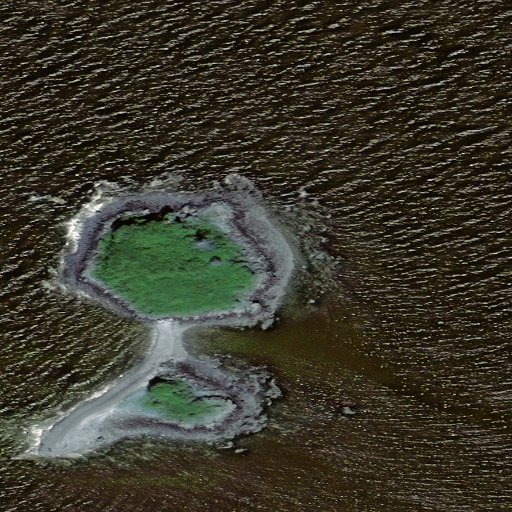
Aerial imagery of island in Alaska named Spasski Island containing only unknown